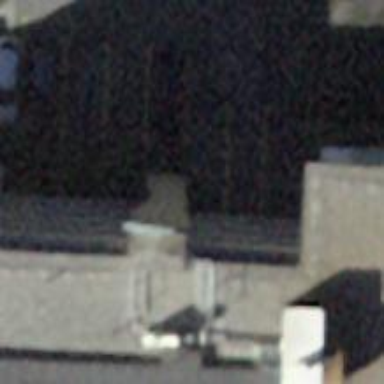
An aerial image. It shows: Flat-roofed apartment building.